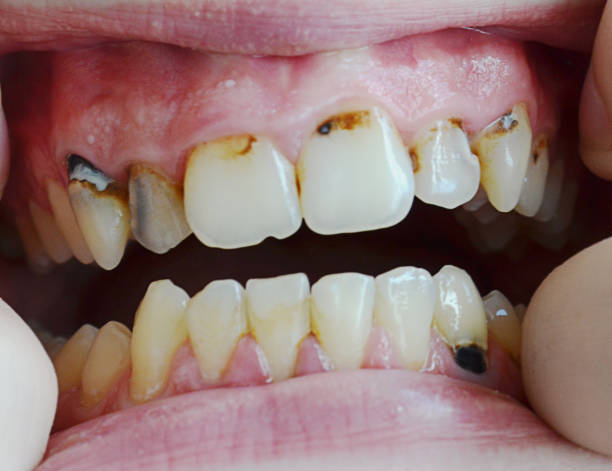
Condition: Caries